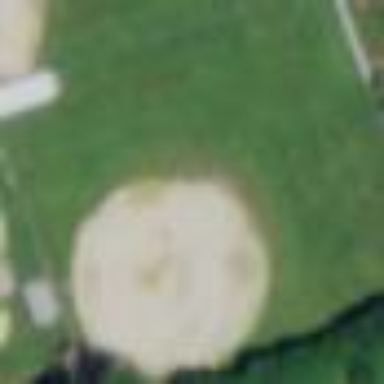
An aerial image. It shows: Baseball pitch for leisure land activities.